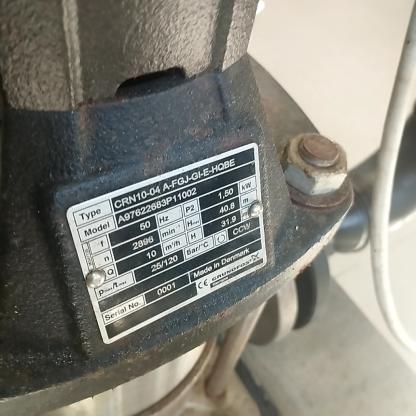
Klasa: tabliczka-znamionowa